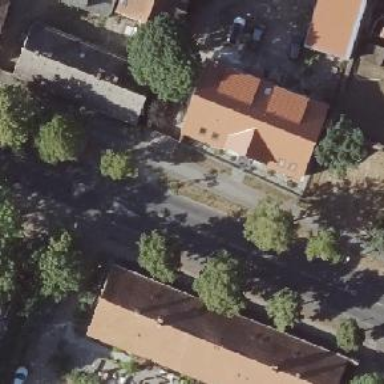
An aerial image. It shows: Driveway.